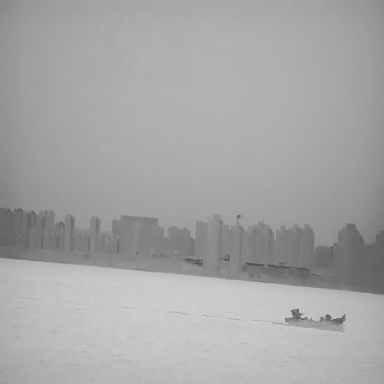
There is a bulk_carrier in the infrared image.